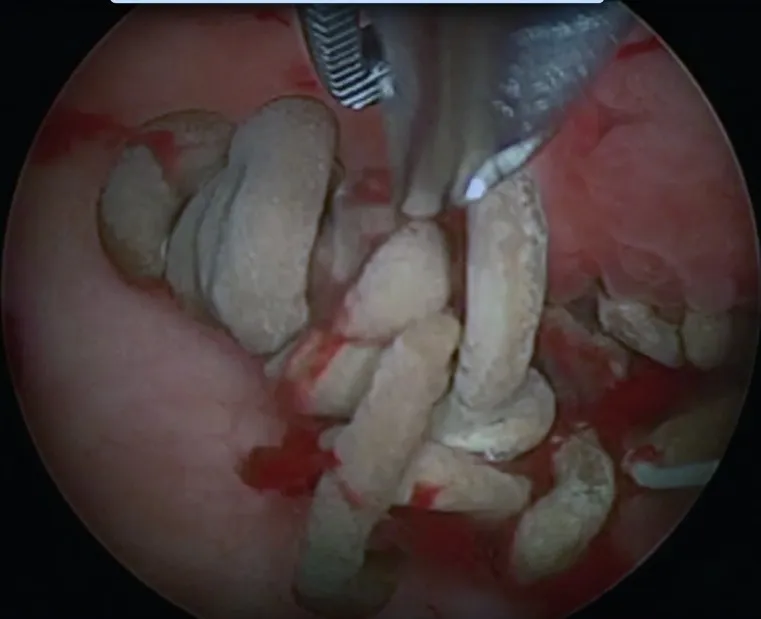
Appearance of calcified sutures in left renal pelvis.
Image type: endoscopy (arthroscopy)